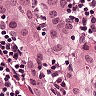
Metastatic tissue present: yes